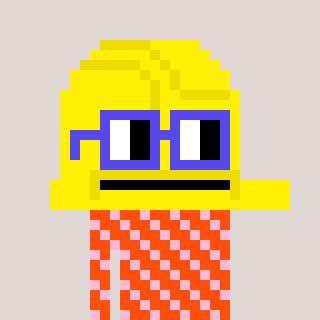
a pixel art character with square blue glasses, a construction helmet-shaped head and a orange-colored body on a warm background